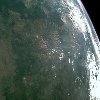
Label: land